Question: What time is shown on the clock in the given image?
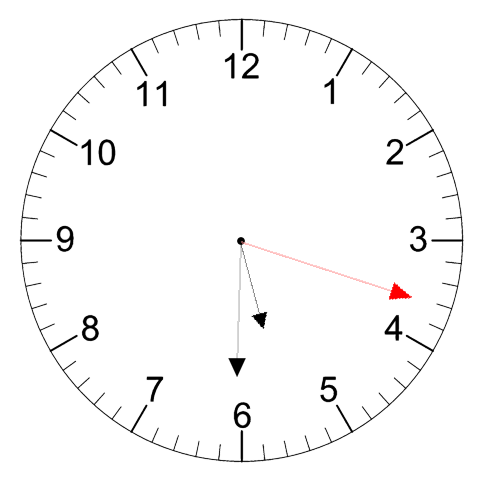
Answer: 05:30:18